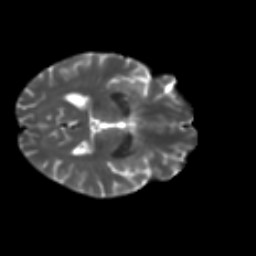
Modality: T2w
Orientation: axial
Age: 52
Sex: female
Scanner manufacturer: ge
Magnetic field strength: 3 T
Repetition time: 7.8 s
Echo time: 0.0606 s